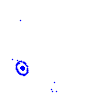
Particle: electron